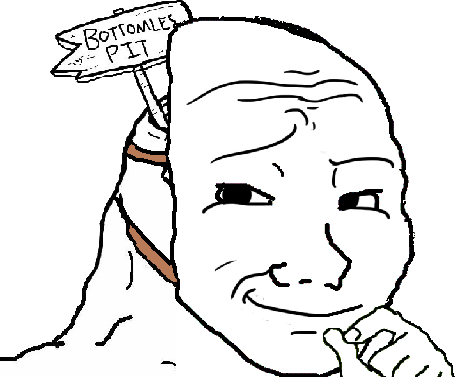
Label: 5_Brainlet